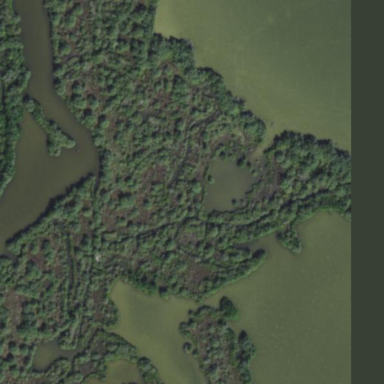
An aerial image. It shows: Wetland area with mangrove vegetation.